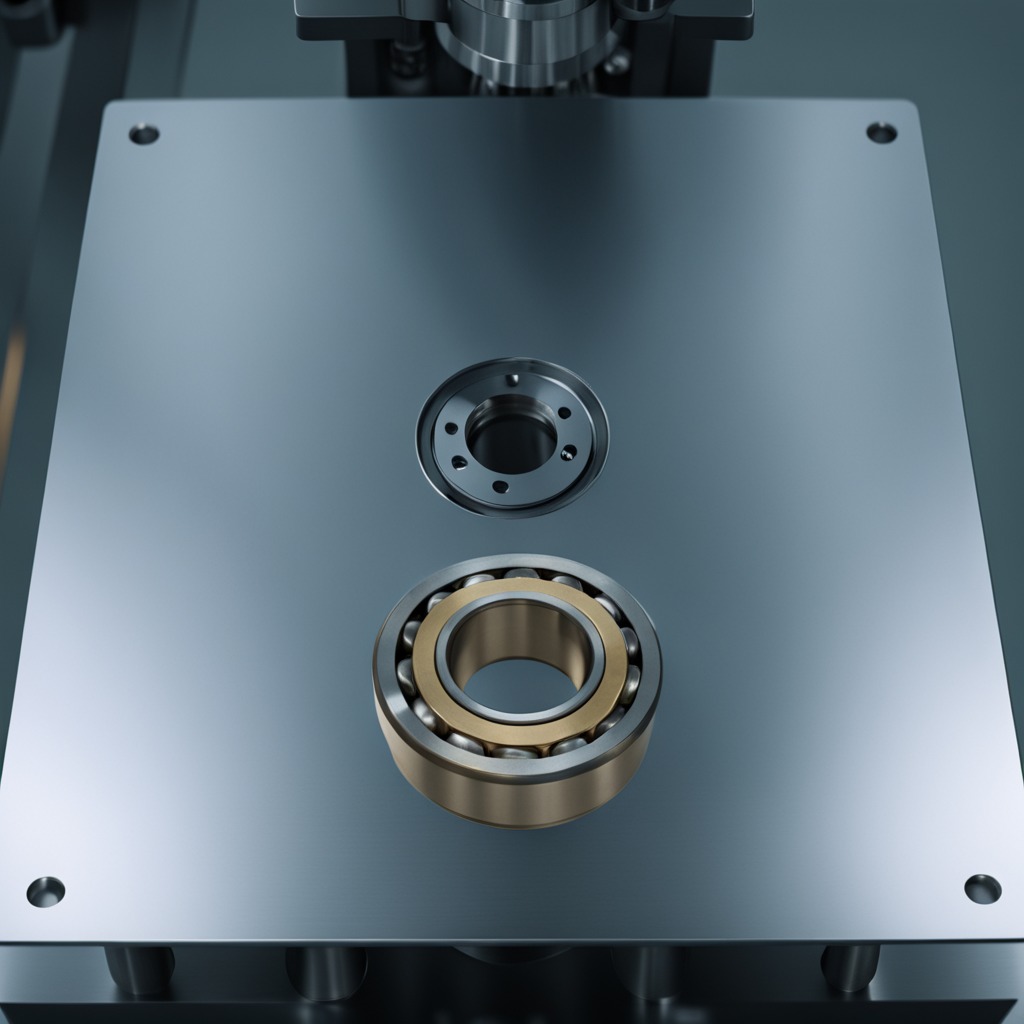
A metal ball bearing is lying on the metal table in the machine shop under fluorescent lights.